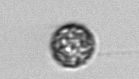
Label: coccolithophorid